Question: I have a transparent 'QGraphicsWebview' inside a 'QGraphicsView' with the following settings:
- 'QGraphicsView'- 'QGLWidget'- - 'graphicsView->setStyleSheet("background:transparent")'- - - - - 'QPalette::Base''QPalette::Window''webview->page()''Qt::transparent'
At the beginning, the transparency works fine. But as the screen get updated (when I scroll), it looks like the new bitmap is blended on top of the existing one to get a superimposed picture. After about 5-6 screen updates, this blending causes the colors to accumulate and form an opaque rectangle (with a corrupted image). Following images show first, second and final stages of the problem.
How do I tell qt/opengl to stop blending and just draw the new image to the frame buffer?
I tried calling 'fillRect(boundRect(), Qt::transparent)' from overridden Webview::paint and GraphicsView::paintEvent; but it didn't work except for making the updates slower.
I am new to Qt and OpenGl, so I might be missing some basic flags or settings.

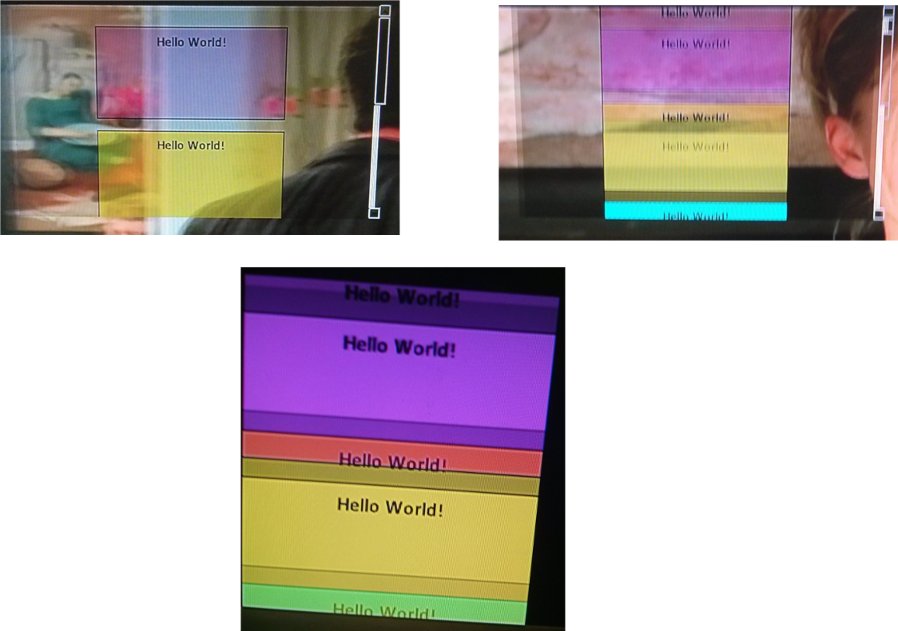
Answer: It turns out the problem is 'graphicsView->setStyleSheet("background:transparent");'. Who would have guessed?!
Yeah, the line that I thought made transparency work was actually causing troubles with transparency. The application works fine without that line (or if you change it to 'background:none')
In short, steps to get a transparent QGraphicsWebview using QGLWidget:
- 'QGraphicsWebview''QWebpage''QGraphicsView''Qt::transparent'- 'scene->setBackgroundBrush(QBrush(Qt::transparent));'
You should also make sure that html body background is set to transparent values:
'''
html, body {
background-color: rgba(127, 127, 0, 0.5);
}
'''